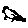
Label: bird